Question: I am attempting to implement a custom loss functoin in Keras. It requires that I compute the sum of the inverse class frequencies for each 'y in B'
It is the '1/epsilon(...)' portion of the below function
<URL>
The functoin is from <URL> - Page 7
I am currently trying to use a Keras Callback and the 'on_batch_start/end' methods to try and determine the class frequency of the input batch (which means accessing 'y_true' of the batch input), but am having little luck.
Thank you in advance for any help you can offer.
By "little luck" I mean I cannot find a way to access the 'y_true' of an individual batch during training. Example: 'batch_size = 64', 'train_features.shape == (50000, 120, 20)', I cannot find a way to access the 'y_true' of an individual batch during training. I can access the keras model from 'on_batch_start/end' ('self.model'), but I cannot find a way to access the actual 'y_true' of the batch, size 64.
'''
from tensorflow.python.keras.callbacks import Callback
class FreqReWeight(Callback):
"""
Update learning rate by batch label frequency distribution -- for use with LDAM loss
"""
def __init__(self, C):
self.C = C
def on_train_begin(self, logs={}):
self.model.custom_val = 0
def on_batch_end(self, batch, logs=None):
print('batch index', batch)
print('Model being trained', self.model)
# how can one access the y_true of the batch?
'''

'''
def LDAM(C):
def loss(y_true, y_pred):
print('shape', y_true.shape) # only prints each epoch, not each batch
return K.mean(y_pred) + C # NOT LDAM, just dummy for testing purposes
return loss
'''
'''
(x_train, y_train), (x_test, y_test) = tf.keras.datasets.cifar10.load_data()
y_train = to_categorical(y_train, 10)
y_test = to_categorical(y_test, 10)
m = 64 # batch_size
model = keras.Sequential()
model.add(Conv2D(32, (3, 3), padding='same',
input_shape=x_train.shape[1:]))
model.add(Activation('relu'))
model.add(Conv2D(32, (3, 3)))
model.add(Activation('relu'))
model.add(MaxPooling2D(pool_size=(2, 2)))
model.add(Dropout(0.25))
model.add(Flatten())
model.add(Dense(512))
model.add(Activation('relu'))
model.add(Dropout(0.5))
model.add(Dense(10))
model.add(Activation('softmax'))
model.compile(loss=LDAM(1), optimizer='sgd', metrics=['accuracy'])
x_train = x_train.astype('float32')
x_test = x_test.astype('float32')
x_train /= 255
x_test /= 255
model.fit(x_train, y_train,
batch_size=m,
validation_data=(x_test, y_test),
callbacks=[FreqReWeight(1)])
'''
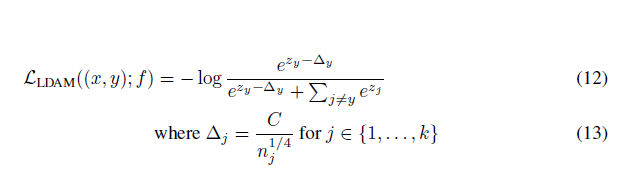
Answer: # Solution
Ended up asking a more specific question regarding this.
Answer to both can be found <URL>